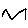
Label: zigzag